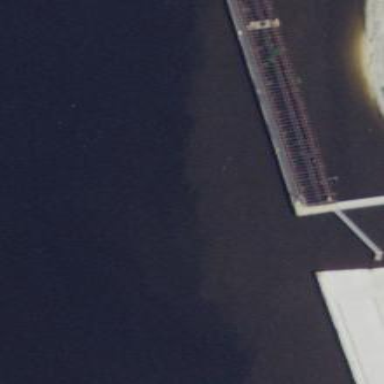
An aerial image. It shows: Man-made pier.